Aerial crown-view tile of a tropical tree (Barro Colorado Island, Panama), acquired 20250512:
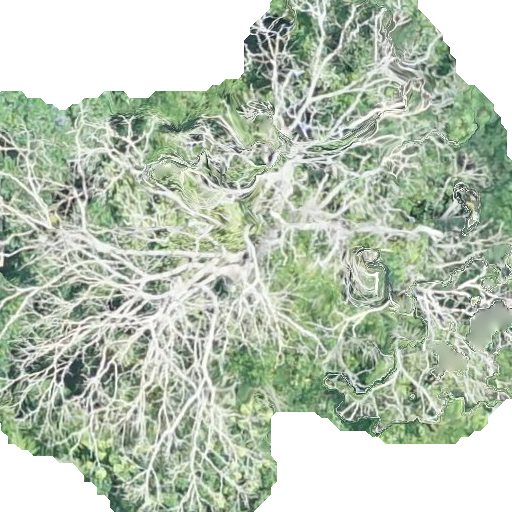
Species: Dipteryx oleifera
GBIF accepted scientific name: Dipteryx oleifera
Crown area: 339.508 m²